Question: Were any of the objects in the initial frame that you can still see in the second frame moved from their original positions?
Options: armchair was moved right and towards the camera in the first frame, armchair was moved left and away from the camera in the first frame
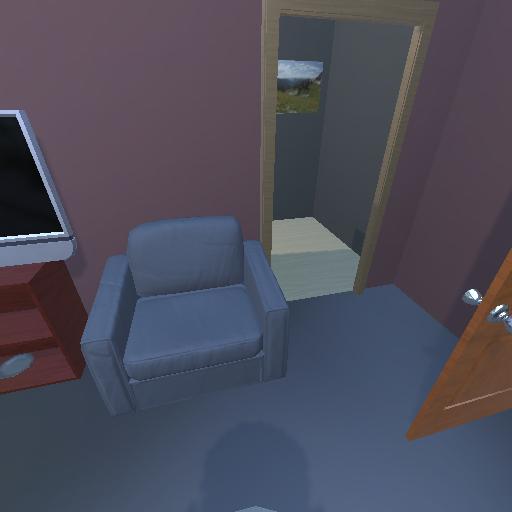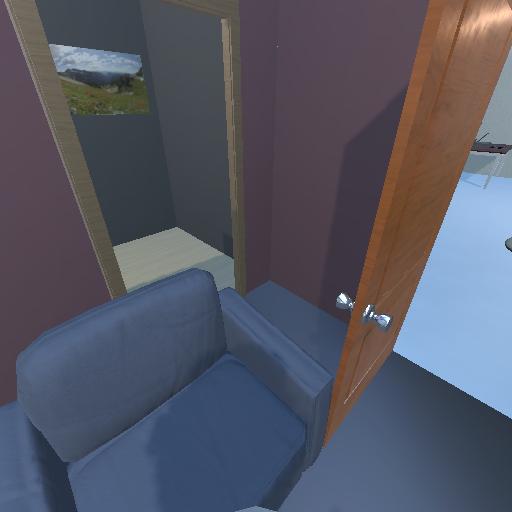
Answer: armchair was moved right and towards the camera in the first frame